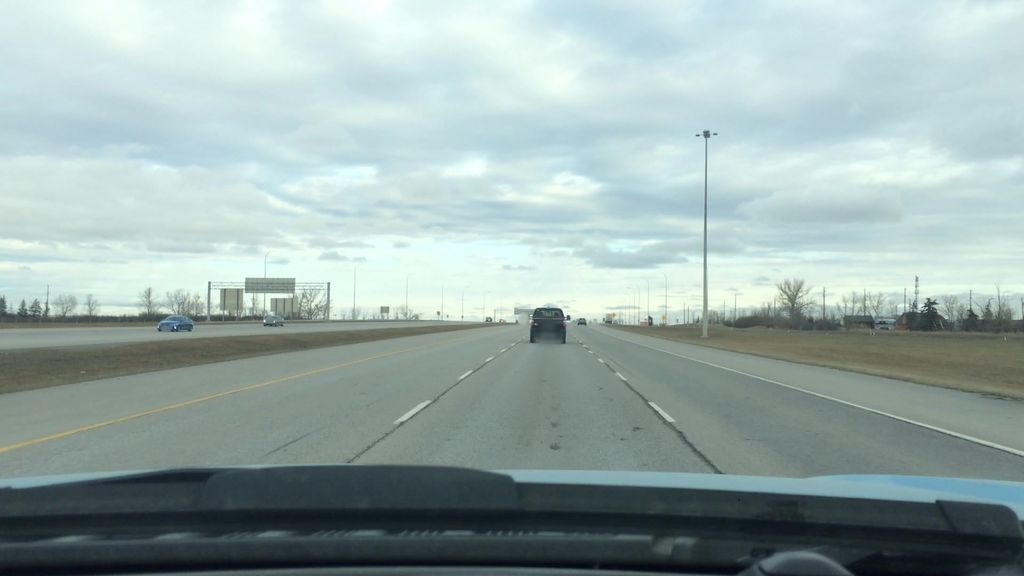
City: calgary